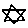
Label: star